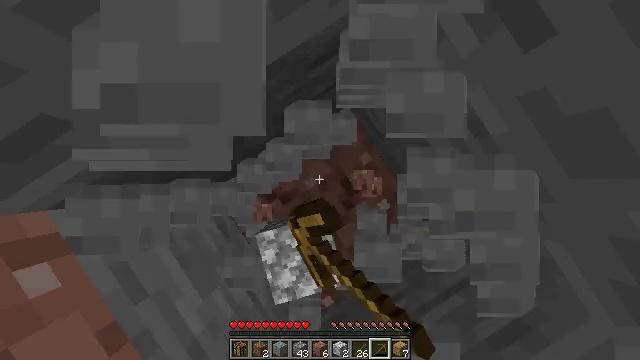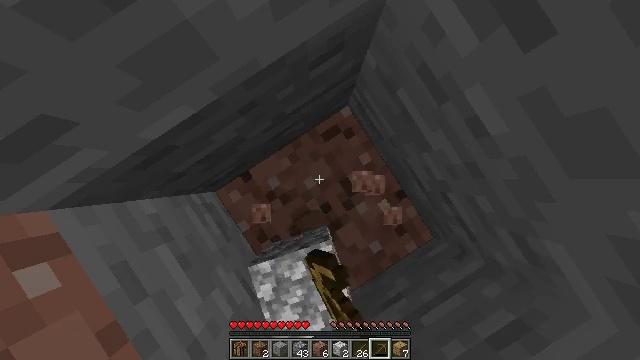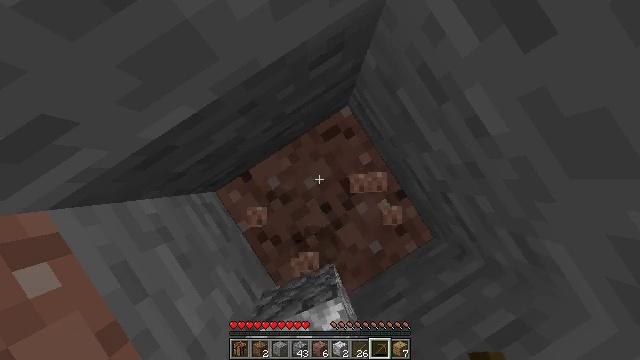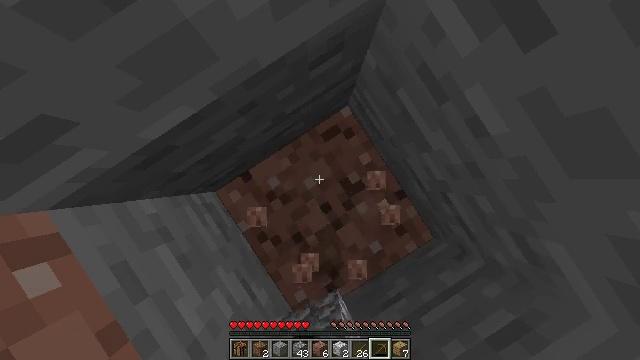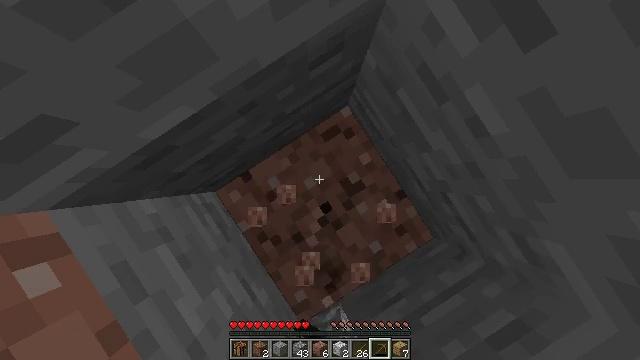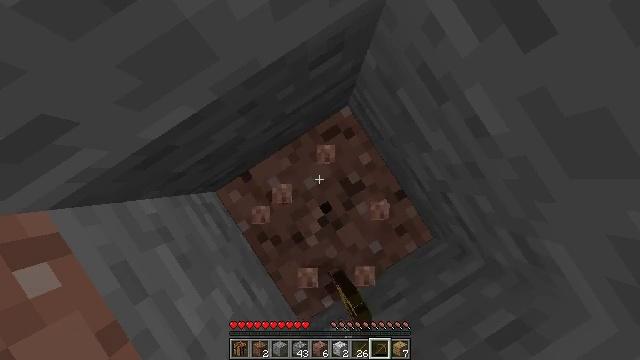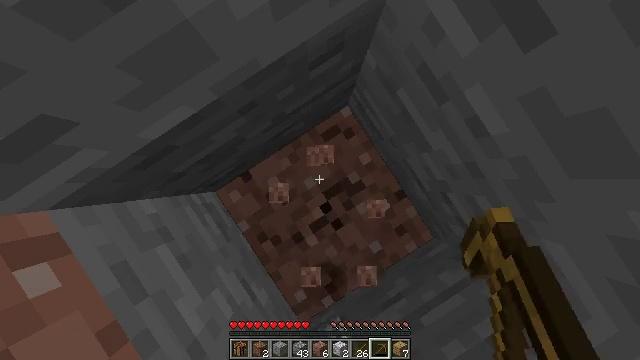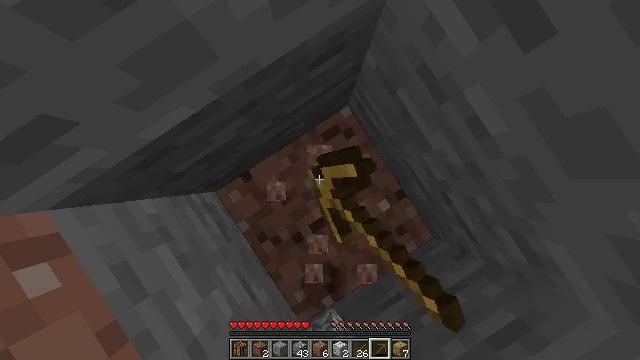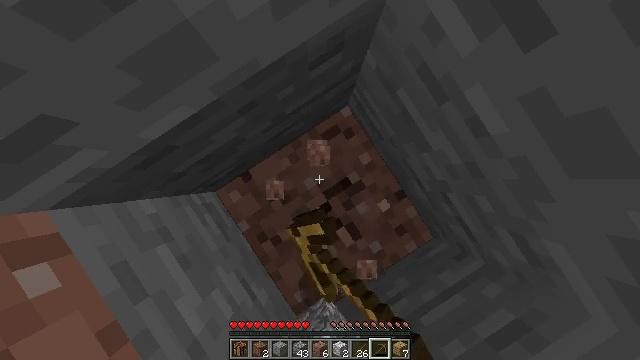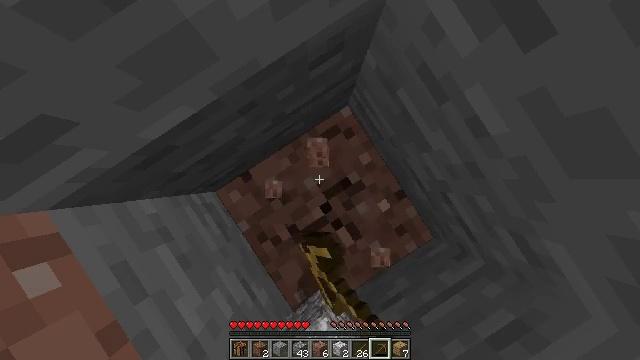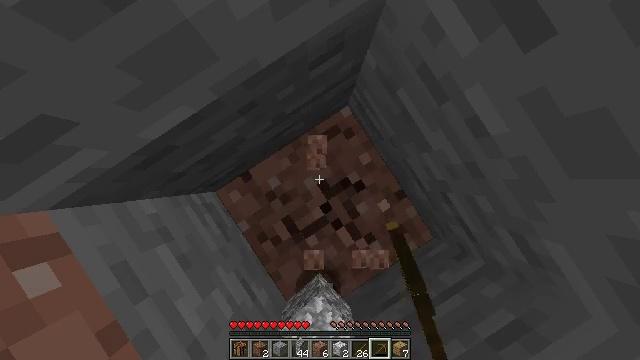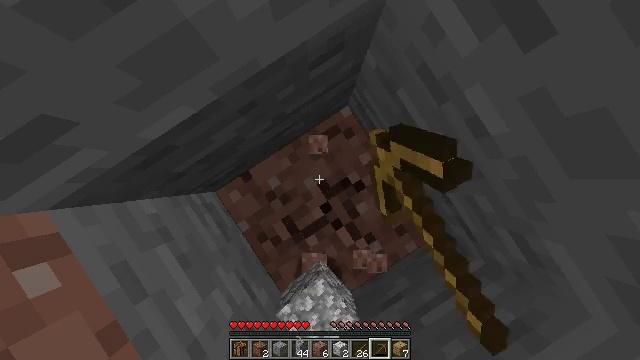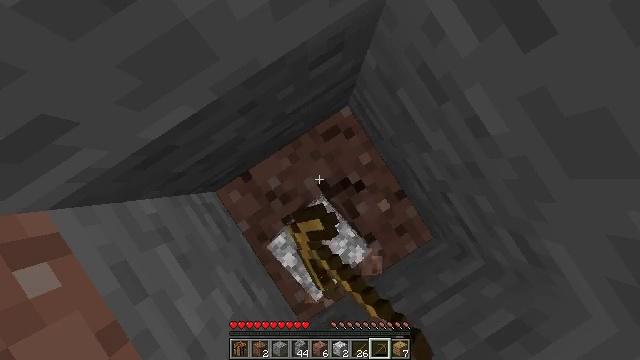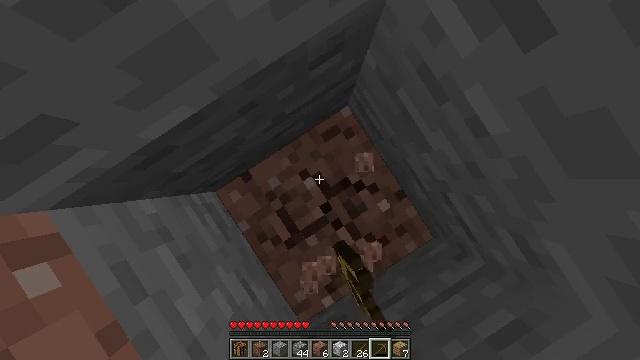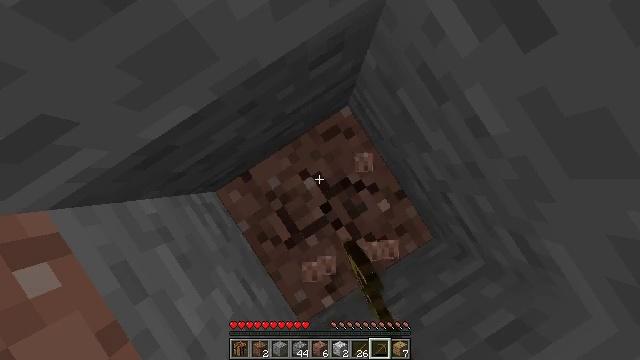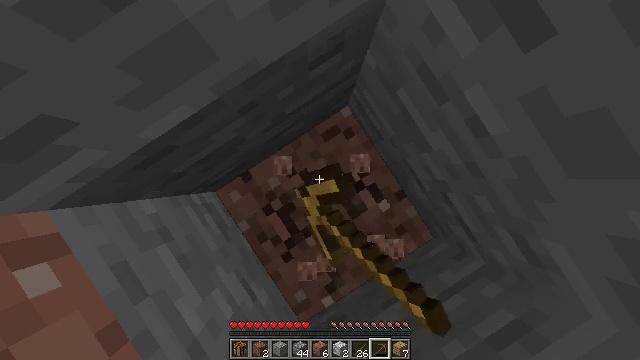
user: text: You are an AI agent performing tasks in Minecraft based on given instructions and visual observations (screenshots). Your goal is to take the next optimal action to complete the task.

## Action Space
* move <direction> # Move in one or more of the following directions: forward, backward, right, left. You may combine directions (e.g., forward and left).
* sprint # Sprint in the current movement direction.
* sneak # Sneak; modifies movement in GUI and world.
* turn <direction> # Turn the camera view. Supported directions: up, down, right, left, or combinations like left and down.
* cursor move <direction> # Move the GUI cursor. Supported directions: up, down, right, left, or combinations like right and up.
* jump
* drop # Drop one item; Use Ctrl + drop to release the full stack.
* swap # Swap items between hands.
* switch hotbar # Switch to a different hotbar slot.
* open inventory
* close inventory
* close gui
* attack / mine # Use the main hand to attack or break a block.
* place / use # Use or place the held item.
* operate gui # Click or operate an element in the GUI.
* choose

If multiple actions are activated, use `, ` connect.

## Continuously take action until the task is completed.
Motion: motion action
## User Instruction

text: Get granite from underground.
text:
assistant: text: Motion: attack / mine
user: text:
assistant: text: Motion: attack / mine
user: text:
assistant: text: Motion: attack / mine
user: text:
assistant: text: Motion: attack / mine
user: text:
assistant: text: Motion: attack / mine
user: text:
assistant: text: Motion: attack / mine
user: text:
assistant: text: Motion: attack / mine
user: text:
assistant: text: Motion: attack / mine
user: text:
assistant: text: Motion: attack / mine
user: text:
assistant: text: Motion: attack / mine
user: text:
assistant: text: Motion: attack / mine
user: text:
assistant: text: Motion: attack / mine
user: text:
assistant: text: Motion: attack / mine
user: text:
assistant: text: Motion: attack / mine
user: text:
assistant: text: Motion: attack / mine
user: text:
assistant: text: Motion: attack / mine
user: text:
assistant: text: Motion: attack / mine
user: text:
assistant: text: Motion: attack / mine
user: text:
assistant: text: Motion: attack / mine
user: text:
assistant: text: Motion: attack / mine
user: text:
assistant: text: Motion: attack / mine
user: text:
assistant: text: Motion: attack / mine
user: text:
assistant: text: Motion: attack / mine
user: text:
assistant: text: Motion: attack / mine
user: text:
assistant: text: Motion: attack / mine
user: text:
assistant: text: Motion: attack / mine
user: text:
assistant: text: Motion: attack / mine
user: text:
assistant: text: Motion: attack / mine
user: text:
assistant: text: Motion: attack / mine
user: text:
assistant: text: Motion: attack / mine